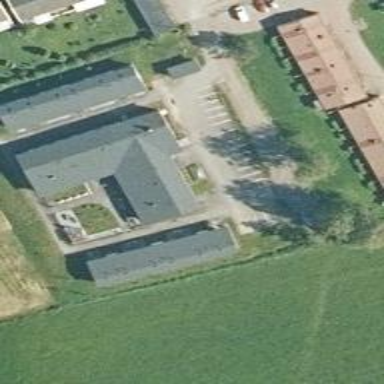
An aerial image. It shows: Public building.